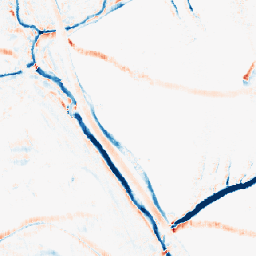
Category: morphological
Decomposition family: morphological_rect
Decomposition parameters: operation: average
width: 5
height: 10
Upsampling method: area
Upsampling parameters: scale: 4
Upsampling scale: 4